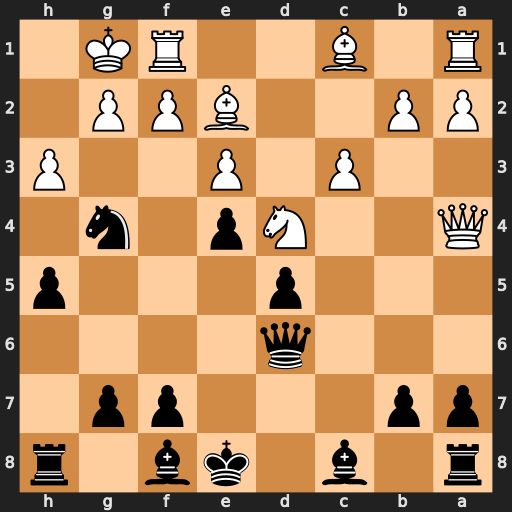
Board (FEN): r1b1kb1r/pp3pp1/3q4/3p3p/Q2Np1n1/2P1P2P/PP2BPP1/R1B2RK1
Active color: b
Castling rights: kq
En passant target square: -
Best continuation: Bd7 Qxd7+ Kxd7